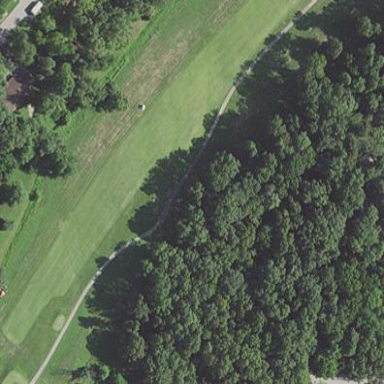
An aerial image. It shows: Golf rough area.